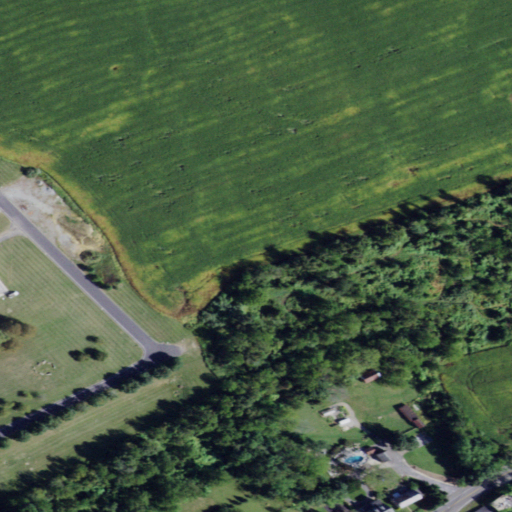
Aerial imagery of valley in New Jersey named Musconetcong Valley containing cultivated crops, pasture, deciduous forest, open development, low intensity development, and medium intensity development